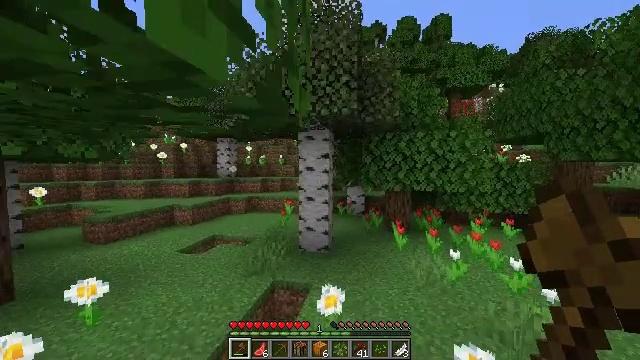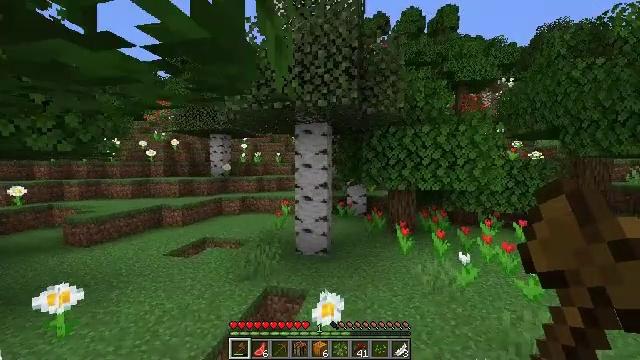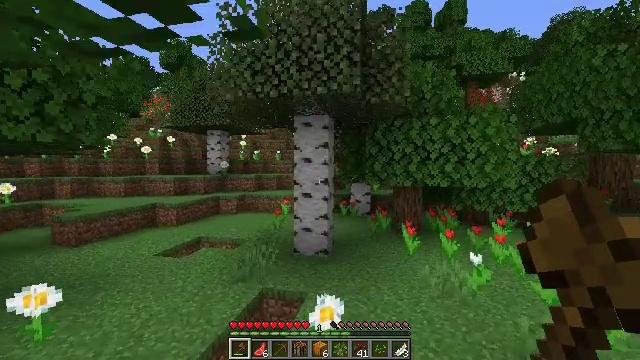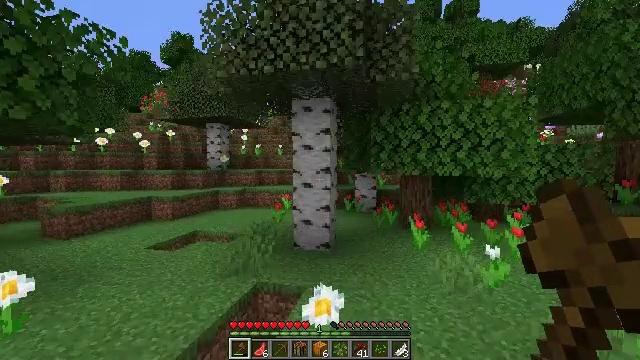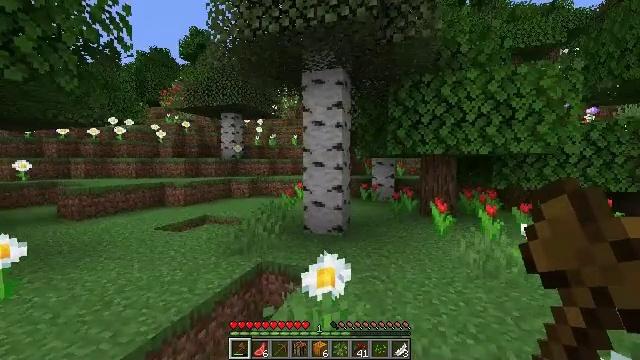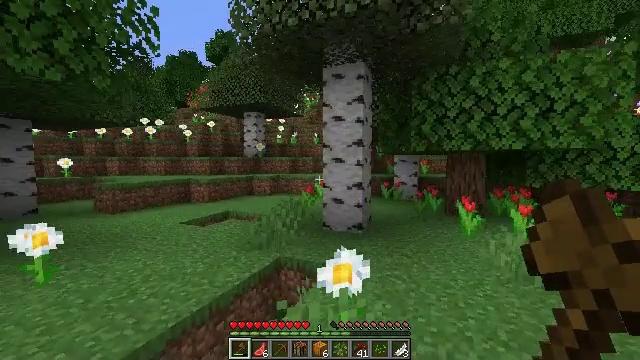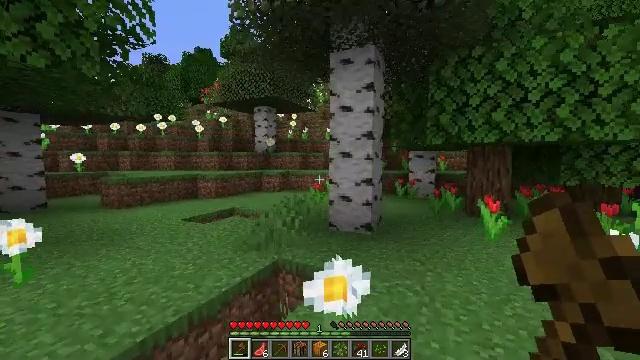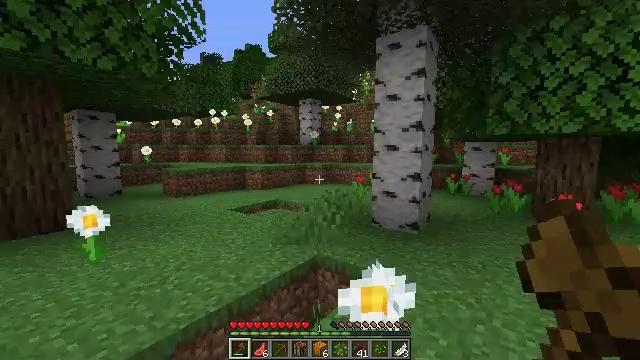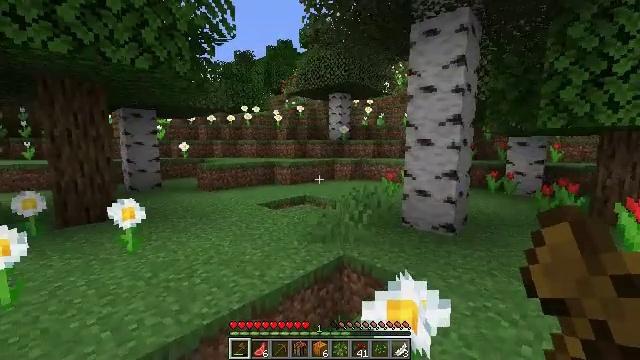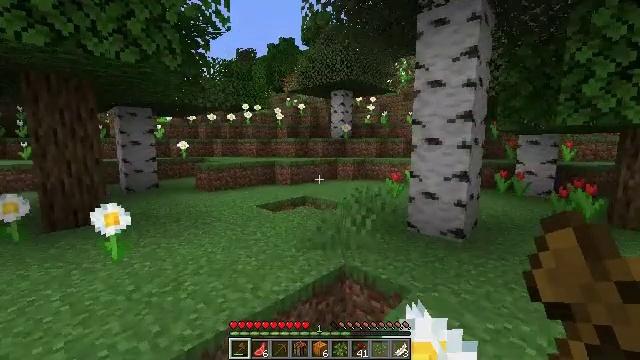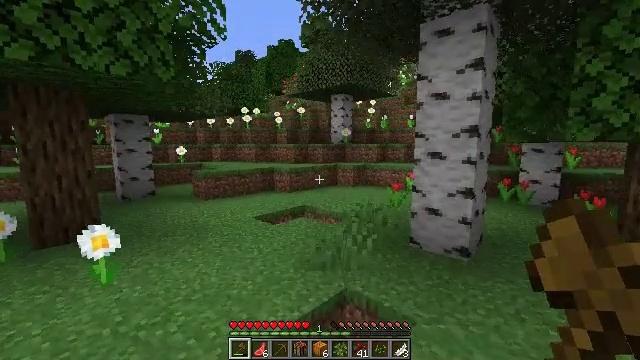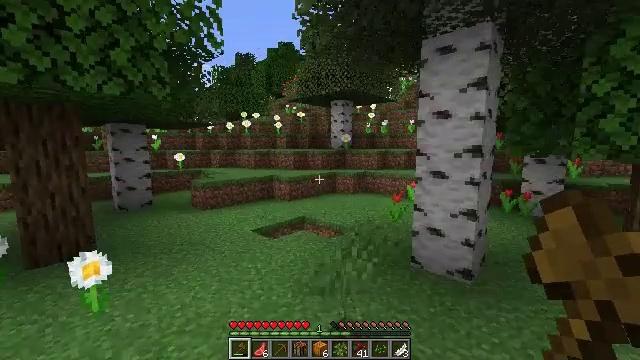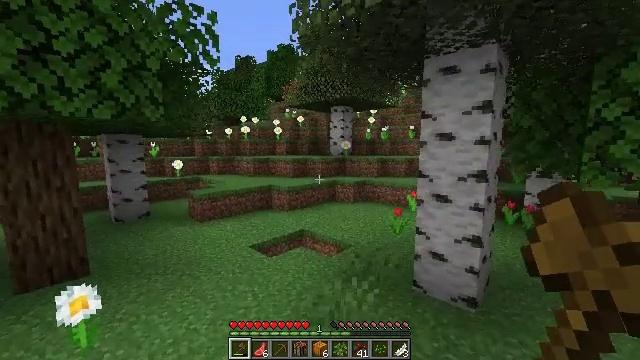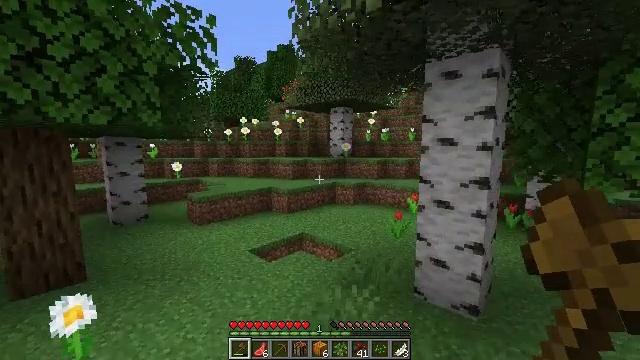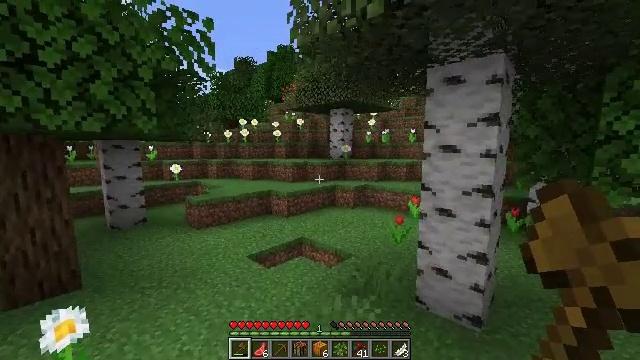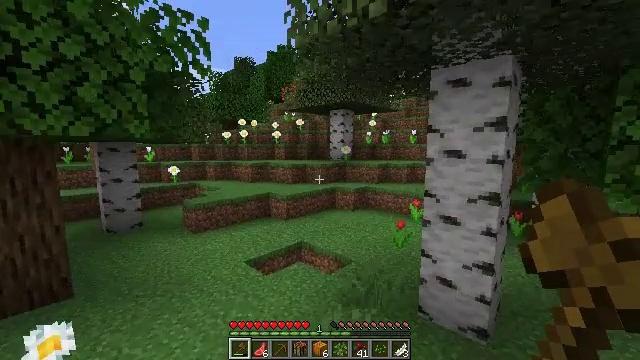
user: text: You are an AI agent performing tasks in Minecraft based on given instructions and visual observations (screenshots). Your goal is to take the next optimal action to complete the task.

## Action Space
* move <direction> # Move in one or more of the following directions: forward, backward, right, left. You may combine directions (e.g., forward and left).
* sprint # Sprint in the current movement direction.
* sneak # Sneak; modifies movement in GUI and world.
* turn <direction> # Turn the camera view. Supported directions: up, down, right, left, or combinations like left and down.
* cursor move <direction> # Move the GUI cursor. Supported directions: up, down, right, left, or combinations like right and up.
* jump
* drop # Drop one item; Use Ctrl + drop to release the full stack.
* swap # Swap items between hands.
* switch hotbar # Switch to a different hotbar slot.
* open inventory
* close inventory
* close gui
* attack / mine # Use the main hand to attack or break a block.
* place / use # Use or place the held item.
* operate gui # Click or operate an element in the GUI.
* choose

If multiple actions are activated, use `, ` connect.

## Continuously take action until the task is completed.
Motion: motion action
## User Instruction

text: Harvest a cornflower from the meadow.
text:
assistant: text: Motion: move forward and move right
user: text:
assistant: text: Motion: move forward and move right
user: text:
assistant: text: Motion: move forward and move right, turn left
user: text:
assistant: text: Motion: move forward, turn left
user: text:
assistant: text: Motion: move forward, turn left
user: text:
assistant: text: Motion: move forward, turn left
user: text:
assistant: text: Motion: move forward, turn left and down
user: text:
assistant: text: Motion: move forward, turn left and down
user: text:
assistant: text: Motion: move forward
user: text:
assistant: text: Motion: move forward, jump
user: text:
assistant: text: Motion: move forward, jump
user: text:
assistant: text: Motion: move forward, jump
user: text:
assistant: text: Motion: move forward
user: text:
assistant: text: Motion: move forward
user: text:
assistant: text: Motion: move forward
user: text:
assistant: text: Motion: move forward
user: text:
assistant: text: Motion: move forward
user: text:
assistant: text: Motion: move forward
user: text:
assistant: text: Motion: move forward
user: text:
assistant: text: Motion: move forward
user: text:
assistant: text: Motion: move forward
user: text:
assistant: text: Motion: move forward
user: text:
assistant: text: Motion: move forward
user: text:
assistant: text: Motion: move forward, turn left and up
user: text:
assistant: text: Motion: move forward, turn up, jump
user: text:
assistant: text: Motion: move forward, jump
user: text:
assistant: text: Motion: move forward, jump
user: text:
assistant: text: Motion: move forward
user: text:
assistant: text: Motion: move forward
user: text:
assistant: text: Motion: move forward, turn right